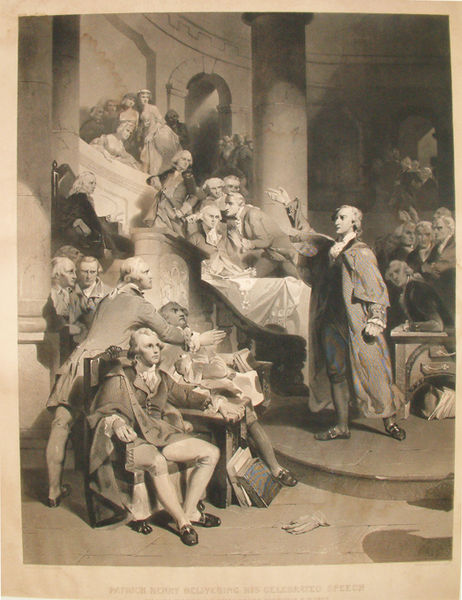
Titel: Patrick Henry Delivering His Celebrated Speech in the House of Burgesses, Virginia, A.D. 1765
Künstler: Alfred Jones
Standort: Amherst (Massachusetts, USA)
Institution: Mead Art Museum, Amherst College
Schlagwörter: arch, arches, argue, arguement, audience, balcony, chair, column, columns, court, crowd, gathering, hall, men, people, robes, stair, stairs, steps, stockings, white, window, women, arm, black, chairs, discussion, france, gray, ladies, meeting, old, robe, sit, sitting, table, talk, woman, print, floor, hand, glove, man, building, young, america, drawing, black and white, castle, coat, buttons, coats, books, cravat, desk, statue, papers, discuss, marble, human, cape, clothes, ceiling, britain, gallery, shoes, watching, england, english, american, finger, fingers, classicism, book, intellectual, gowns, pillar, humans, tan, gesture, judgement, standing, argument, pleading, washington, wig, listen, tables, stage, breeches, tights, wigs, inside, colonial, mezzotint, politics, parliament, buckle, pillars, arguing, government, law, georgian, speech, politician, bureau, judge, onlookers, dais, politicians, speak, president, podium, debate, congress, jefferson, speaker, britches, gesturing, debating, orator, aquatint, thinkers, soliliquy, controversy, whigs, colonial times, ps, intellectuals, oration, orate, senate, buckles, cravats, patrick, jurist, discourse